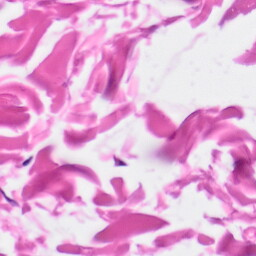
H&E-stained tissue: Skin